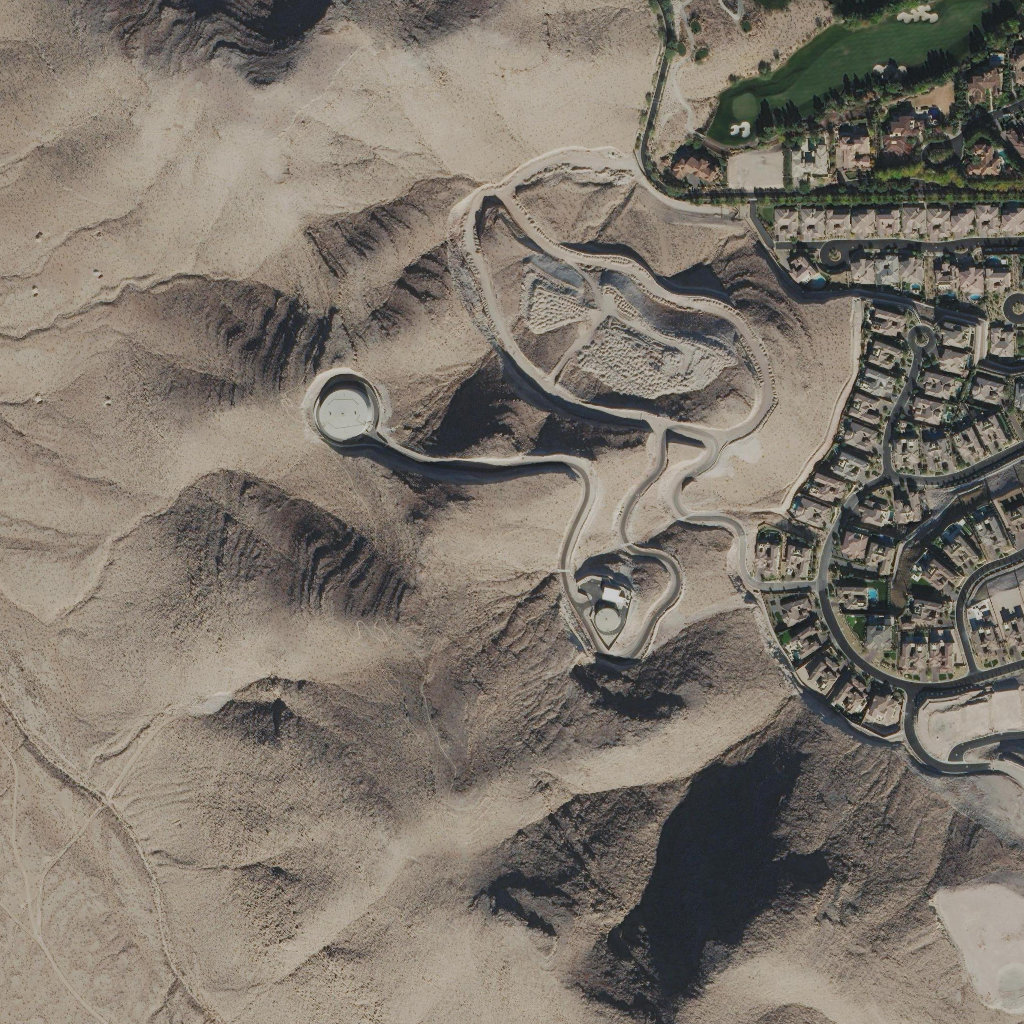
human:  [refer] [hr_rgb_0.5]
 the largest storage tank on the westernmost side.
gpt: <box>[[30, 37, 36, 43, 0]]</box>